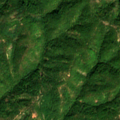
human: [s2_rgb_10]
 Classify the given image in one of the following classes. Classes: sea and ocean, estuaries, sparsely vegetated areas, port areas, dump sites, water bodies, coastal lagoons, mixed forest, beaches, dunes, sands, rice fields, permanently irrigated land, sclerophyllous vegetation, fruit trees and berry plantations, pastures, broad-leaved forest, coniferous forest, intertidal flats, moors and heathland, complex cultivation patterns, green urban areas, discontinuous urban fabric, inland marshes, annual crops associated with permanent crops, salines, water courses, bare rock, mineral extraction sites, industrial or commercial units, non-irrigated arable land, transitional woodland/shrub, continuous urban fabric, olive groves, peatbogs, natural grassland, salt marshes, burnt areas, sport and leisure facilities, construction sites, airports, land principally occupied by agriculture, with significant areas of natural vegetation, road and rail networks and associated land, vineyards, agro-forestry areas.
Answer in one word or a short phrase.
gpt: broad-leaved forest